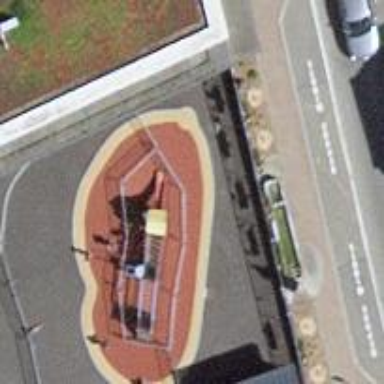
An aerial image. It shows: Playground area for leisure activities on the land.